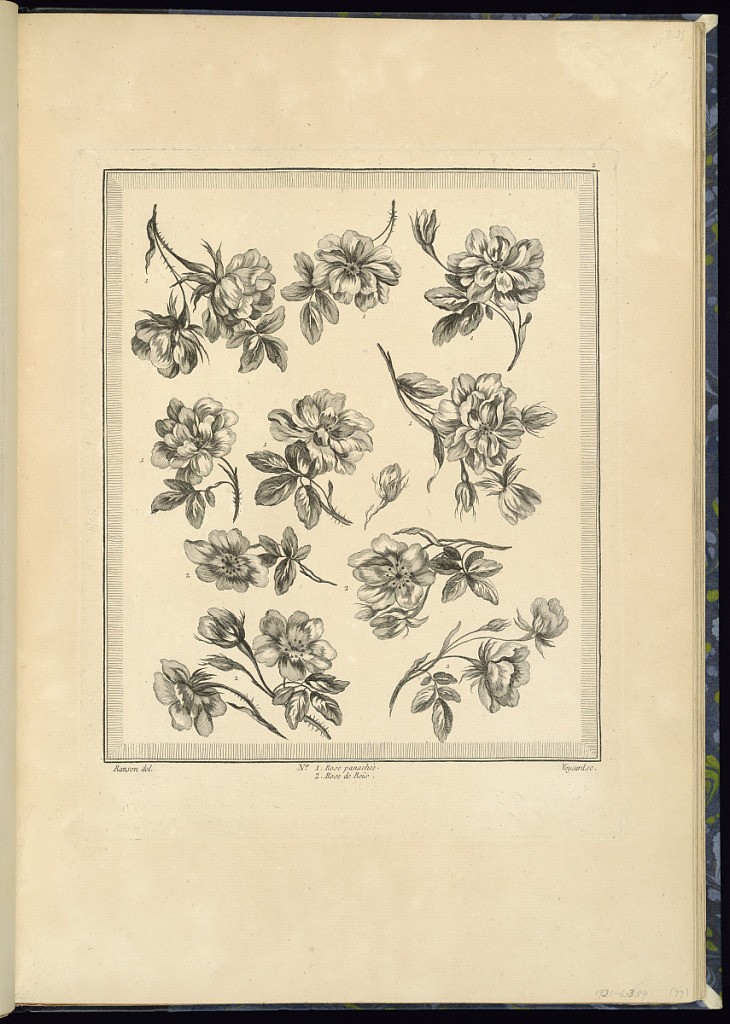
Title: Designs for Flowers: Rose Panachée, Rose of the Wood
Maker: Pierre Ranson, French, 1736–1786
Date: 1778
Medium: Etching on laid paper
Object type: Print
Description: Designs for flowers with their leaves, numbered with a legend below: rose panache, rose of the wood. The plate is numbered and signed.